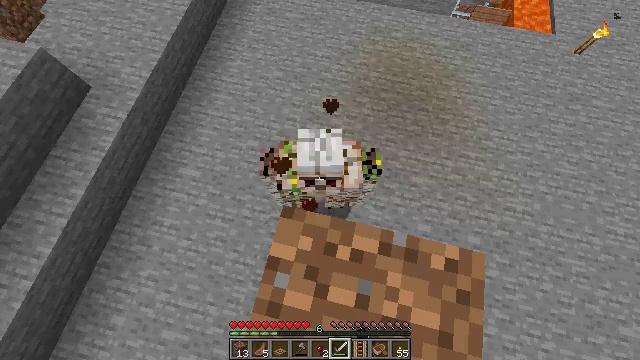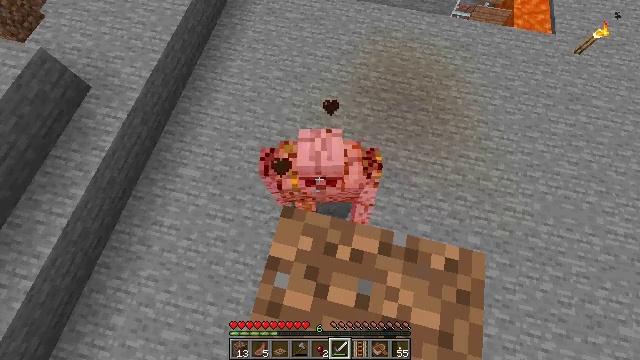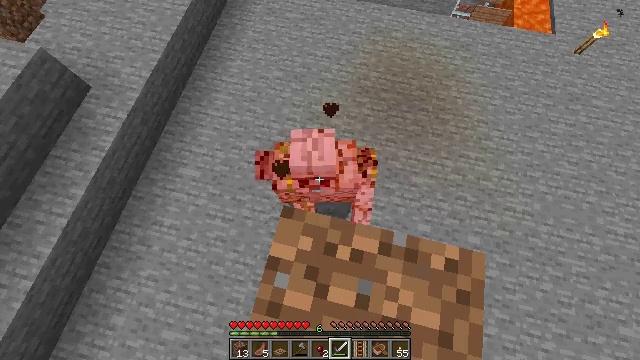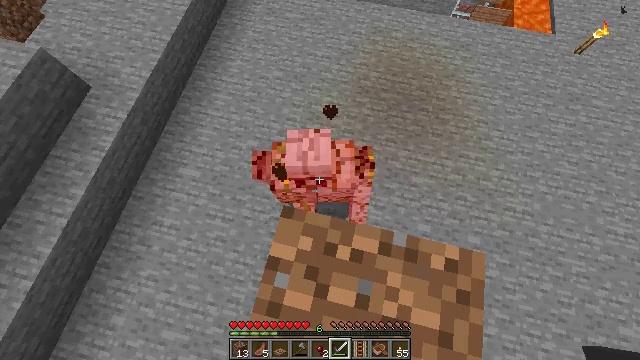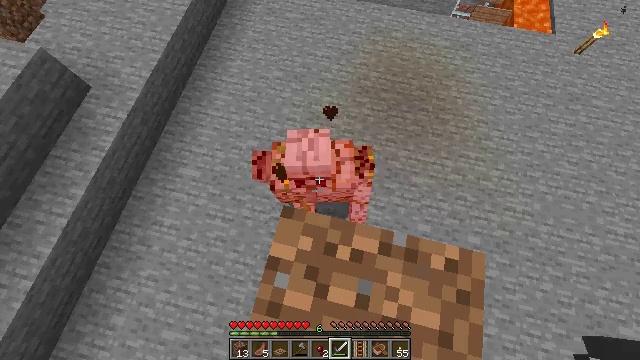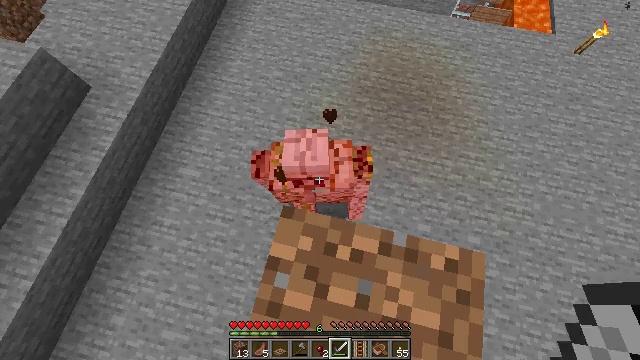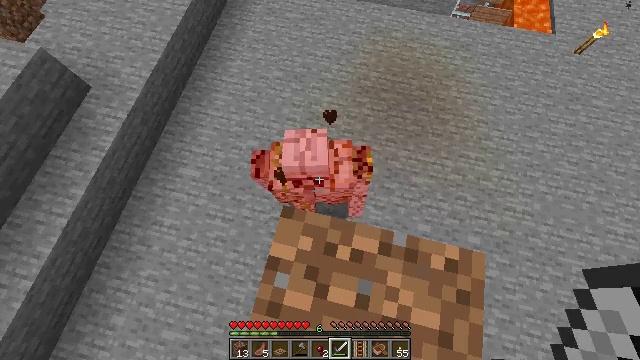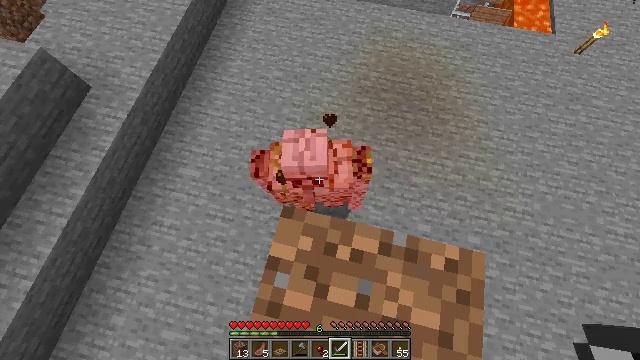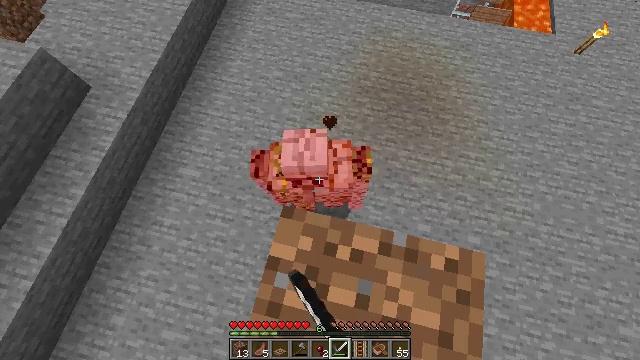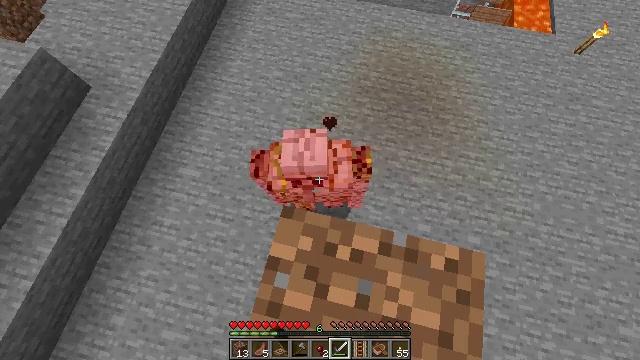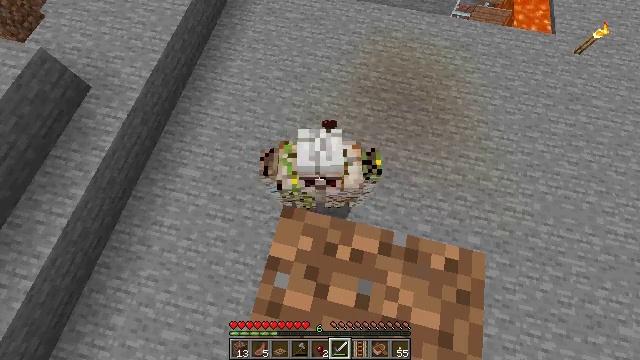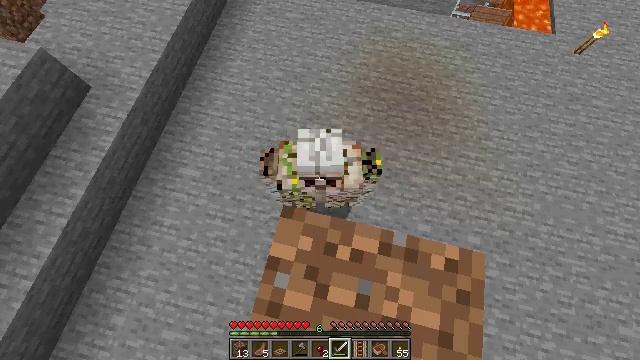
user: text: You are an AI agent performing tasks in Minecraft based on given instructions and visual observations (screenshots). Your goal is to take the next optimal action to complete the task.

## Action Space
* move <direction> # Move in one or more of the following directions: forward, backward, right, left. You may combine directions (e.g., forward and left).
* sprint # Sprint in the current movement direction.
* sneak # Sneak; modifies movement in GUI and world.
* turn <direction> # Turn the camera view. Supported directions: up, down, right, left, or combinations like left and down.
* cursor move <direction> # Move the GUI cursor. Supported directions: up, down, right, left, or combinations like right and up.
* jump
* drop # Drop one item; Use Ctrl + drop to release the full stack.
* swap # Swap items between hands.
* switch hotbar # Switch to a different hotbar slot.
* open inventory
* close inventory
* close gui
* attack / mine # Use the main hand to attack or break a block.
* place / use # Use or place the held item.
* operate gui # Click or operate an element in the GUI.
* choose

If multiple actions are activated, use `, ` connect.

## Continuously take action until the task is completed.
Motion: motion action
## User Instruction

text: Defeat the iron golem.
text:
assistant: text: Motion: sneak, attack / mine
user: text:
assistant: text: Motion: sneak
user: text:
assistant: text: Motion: sneak
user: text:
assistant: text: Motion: sneak
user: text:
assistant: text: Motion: sneak
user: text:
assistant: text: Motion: sneak
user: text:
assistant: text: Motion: sneak, attack / mine
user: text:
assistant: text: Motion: sneak, attack / mine
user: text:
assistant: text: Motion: sneak, attack / mine
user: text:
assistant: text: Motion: sneak, attack / mine
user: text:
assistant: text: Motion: sneak, attack / mine
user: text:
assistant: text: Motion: sneak, attack / mine